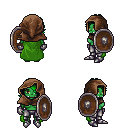
a pixel art fantasy rpg character, female body template, orc, green skin, green cape, metal pants, green swoop hairstyle, cloth hood, metal gloves, metal boots, shield, four views (front, back, left, right), 2x2 character sprite sheet, small pixel art, hard edges, no anti-aliasing